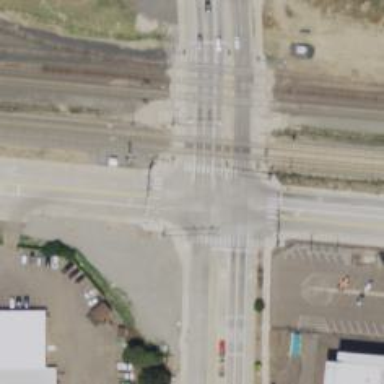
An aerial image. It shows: Railway crossing with gate.